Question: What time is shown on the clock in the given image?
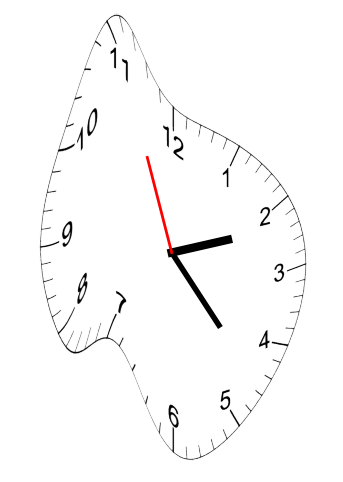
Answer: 02:22:56